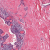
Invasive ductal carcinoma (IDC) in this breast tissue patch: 0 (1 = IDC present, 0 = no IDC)